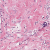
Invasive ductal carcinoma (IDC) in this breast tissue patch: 0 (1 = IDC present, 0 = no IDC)